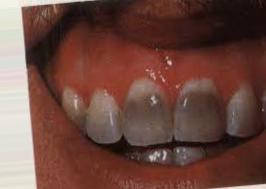
Condition: Tooth Discoloration